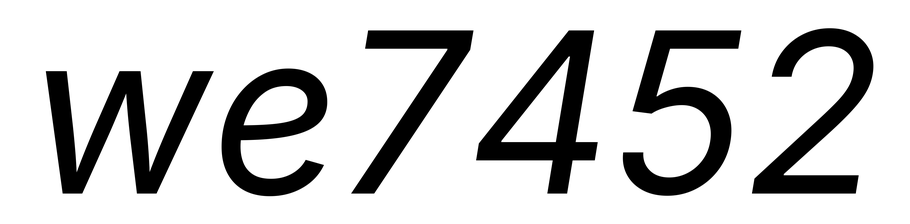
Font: Inter-Italic_Italic